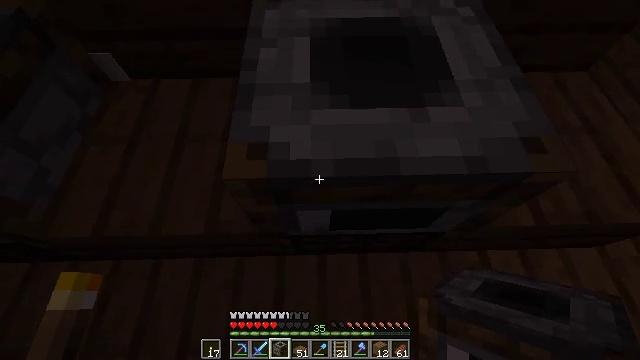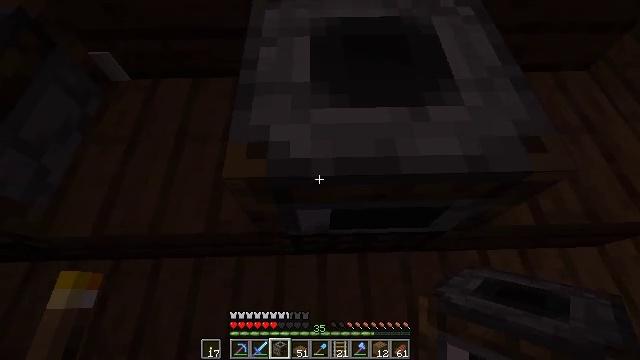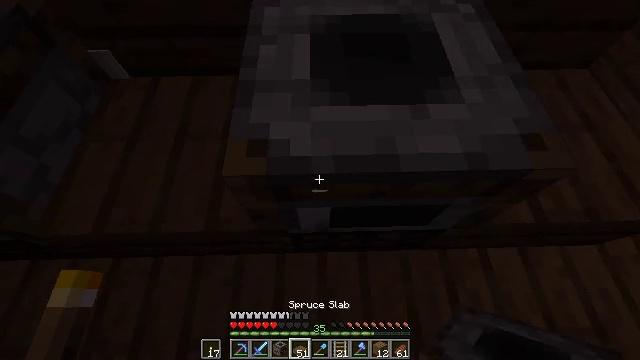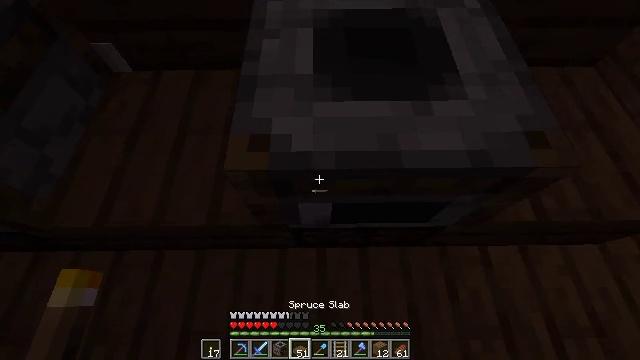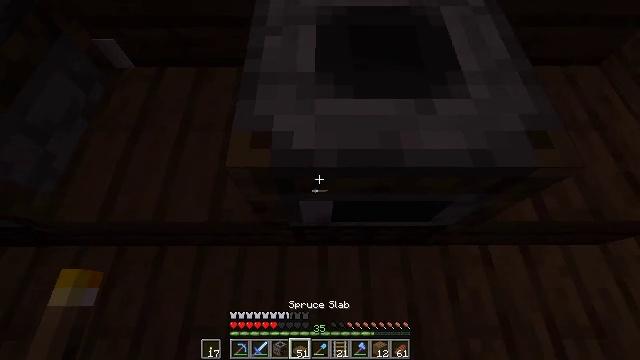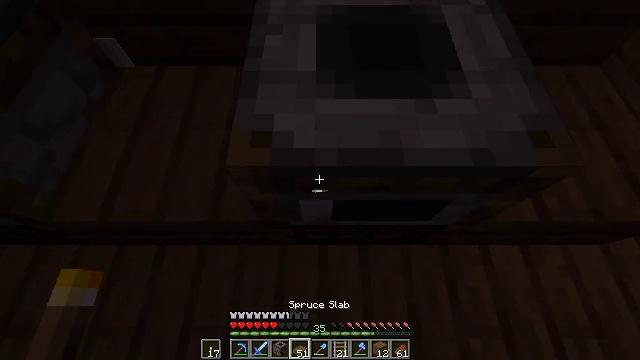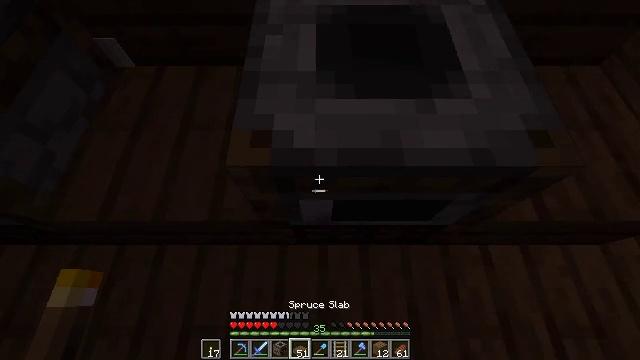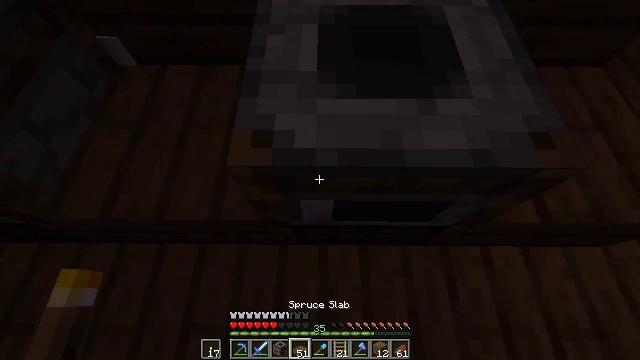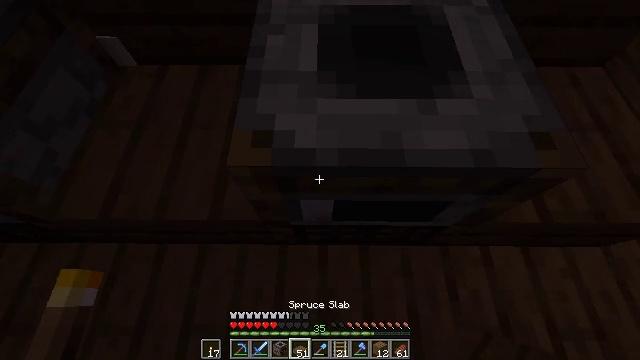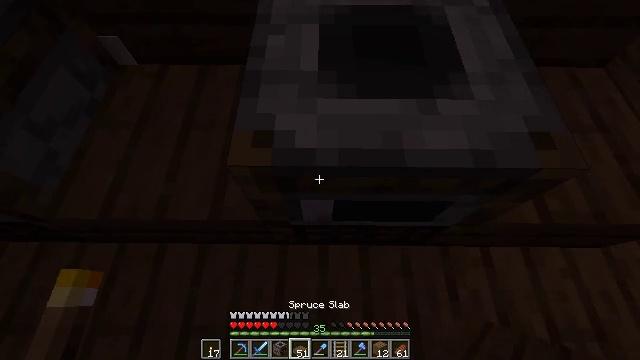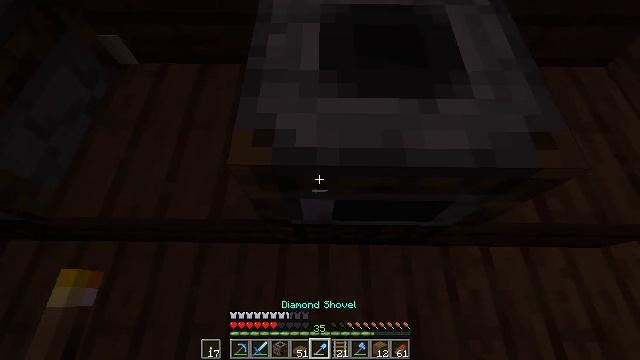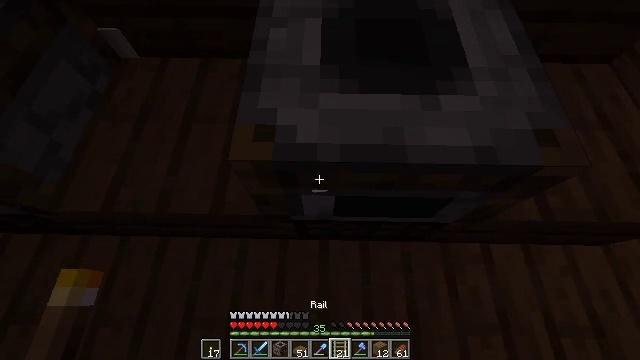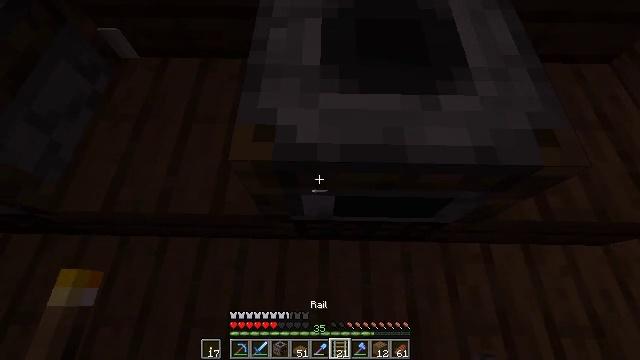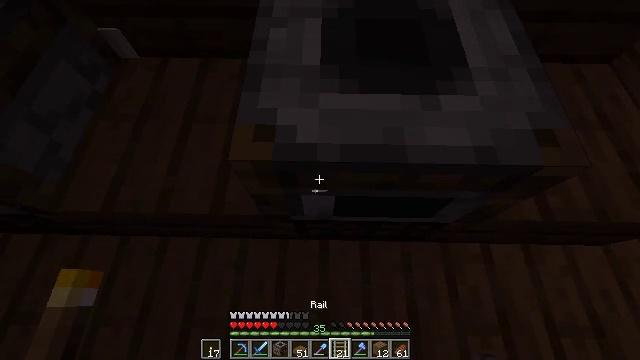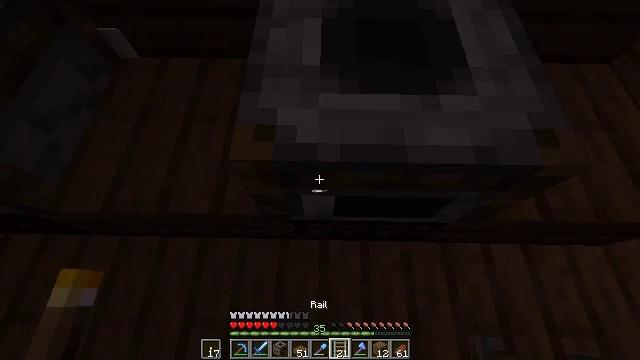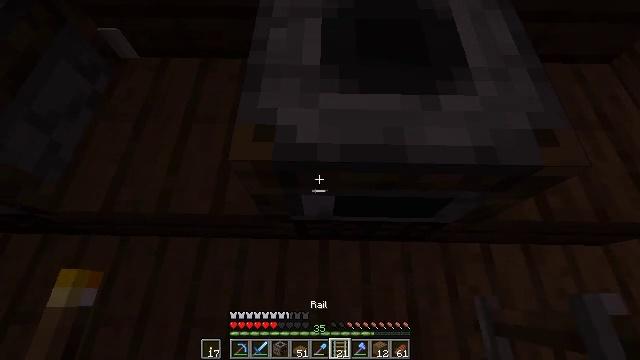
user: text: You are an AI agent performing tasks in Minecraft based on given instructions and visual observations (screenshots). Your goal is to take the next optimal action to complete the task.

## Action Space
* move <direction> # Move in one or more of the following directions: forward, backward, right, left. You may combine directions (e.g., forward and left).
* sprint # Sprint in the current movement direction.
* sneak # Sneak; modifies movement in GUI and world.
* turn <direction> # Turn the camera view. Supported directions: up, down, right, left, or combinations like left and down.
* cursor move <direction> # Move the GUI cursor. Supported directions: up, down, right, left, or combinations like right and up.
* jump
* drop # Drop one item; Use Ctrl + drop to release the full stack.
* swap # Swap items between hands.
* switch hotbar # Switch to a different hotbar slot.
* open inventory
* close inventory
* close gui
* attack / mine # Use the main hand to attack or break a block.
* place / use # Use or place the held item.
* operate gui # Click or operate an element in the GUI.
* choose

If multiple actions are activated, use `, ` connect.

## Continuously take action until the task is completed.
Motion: motion action
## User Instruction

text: Left-click on the smoker to mine it.
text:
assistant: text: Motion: no_op
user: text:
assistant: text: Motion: no_op
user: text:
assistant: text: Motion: no_op
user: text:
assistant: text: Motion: no_op
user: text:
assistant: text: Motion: no_op
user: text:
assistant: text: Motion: no_op
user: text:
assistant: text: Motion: no_op
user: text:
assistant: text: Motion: no_op
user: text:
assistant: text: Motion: no_op
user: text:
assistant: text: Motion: no_op
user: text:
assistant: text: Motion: no_op
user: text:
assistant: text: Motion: no_op
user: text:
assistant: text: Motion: no_op
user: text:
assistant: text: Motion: no_op
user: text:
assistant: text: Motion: no_op
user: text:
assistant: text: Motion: no_op
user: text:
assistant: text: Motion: no_op
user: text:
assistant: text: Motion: no_op
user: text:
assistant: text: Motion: no_op
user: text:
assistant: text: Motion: no_op
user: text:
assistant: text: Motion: no_op
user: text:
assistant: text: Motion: no_op
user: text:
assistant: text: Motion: no_op
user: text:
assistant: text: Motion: turn right
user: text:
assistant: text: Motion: turn right and down
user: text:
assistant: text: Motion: turn right and down
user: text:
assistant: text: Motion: turn right
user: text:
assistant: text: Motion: no_op
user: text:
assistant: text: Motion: no_op
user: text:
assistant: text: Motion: no_op